Question: I have to write a program like paint in Windows. I'm using MASM32. Everything come normaly but when I move my mouse to draw, it draw a dash line, not a solid line.
Please help me to fix this :( Do we have another idea for this?
Thank you and sorry for my bad English
P/S: Look at an image to see my problem!
'''
.386 ; use 80386 instruction
.model flat,stdcall ; uses flat memory addressing model
option casemap:none
include C:\masm32\include\windows.inc ; windows.inc have structures and constants
include C:\masm32\include\user32.inc
includelib C:\masm32\lib\user32.lib ; CreateWindowEx, RegisterClassEx,...
include C:\masm32\include\kernel32.inc
includelib C:\masm32\lib\kernel32.lib ; ExitProcess
include C:\masm32\include\masm32.inc
includelib C:\masm32\lib\masm32.lib
include C:\masm32\include\gdi32.inc
includelib C:\masm32\lib\gdi32.lib
.CONST
DRAWING equ 1
WAITING equ 0
.DATA
ClassName db 'SimpleWinClass',0
AppName db 'Paint',0
labelNoti db 'Notification',0
labelClick db 'Start draw!',0
labelRelease db 'Stop draw!',0
labelDrawing db 'Drawing...',0
labelWaiting db 'Waiting.',0
object db '.',0
fontName db 'myfont',0
StaticClassName db 'static',0
X dw 'x',0
Y dw 'y',0
state db WAITING
.DATA?
; HINSTANCE & LPSTR typedef DWORD in windows.inc
; reserve the space for future use
hInstance HINSTANCE ?
CommandLine LPSTR ?
hitpoint POINT <>
; use for create window
wc WNDCLASSEX <?>
msg MSG <?> ; handle message
hwnd HWND ? ; handle window procedure
hwndX HWND ?
hwndY HWND ?
hwndState HWND ?
hdc HDC ?
ps PAINTSTRUCT <?>
font HGDIOBJ ?
hFont HFONT ?
.CODE
start:
; call GetModuleHandle(null)
; https://msdn.microsoft.com/en-us/library/windows/desktop/ms683199(v=vs.85).aspx
push NULL
call GetModuleHandle ; module handle same as instance handle in Win32
mov hInstance, eax ; return an instance to handle in eax
; call GetCommandLine()
; https://msdn.microsoft.com/en-us/library/windows/desktop/ms683156(v=vs.85).aspx
call GetCommandLine ; no parameters
mov CommandLine, eax ; return a pointer to the command-line for current process
; call WinMain(hInstance, hPrevInstance, CmdLine, CmdShow)
; our main function
push SW_SHOW
push CommandLine
push NULL
push hInstance
call WinMain
; call ExitProcess
push eax
call ExitProcess
; Define WinMain
WinMain proc hInst:HINSTANCE, hPrevInst:HINSTANCE, CmdLine:LPSTR, CmdShow:DWORD
; Structure in msdn, define in windows.inc
; https://msdn.microsoft.com/en-us/library/windows/desktop/ms633577(v=vs.85).aspx
; Load default icon
push IDI_APPLICATION
push NULL
call LoadIcon
mov wc.hIcon, eax
mov wc.hIconSm, eax
; Load default cursor
push IDC_ARROW
push NULL
call LoadCursor
mov wc.hCursor, eax
mov wc.cbSize, SIZEOF WNDCLASSEX ; size of this structure
mov wc.style, CS_HREDRAW or CS_VREDRAW ; style of windows https://msdn.microsoft.com/en-us/library/windows/desktop/ff729176(v=vs.85).aspx
mov wc.lpfnWndProc, OFFSET WndProc ; andress of window procedure
mov wc.cbClsExtra, NULL
mov wc.cbWndExtra, NULL
push hInstance
pop wc.hInstance
mov wc.hbrBackground,COLOR_WINDOW+1 ; background color, require to add 1
mov wc.lpszMenuName, NULL
mov wc.lpszClassName, OFFSET ClassName
; we register our own class, named in ClassName
push offset wc
call RegisterClassEx
; after register ClassName, we use it to create windows compond
; https://msdn.microsoft.com/en-us/library/windows/desktop/ms632680(v=vs.85).aspx
push NULL
push hInstance
push NULL
push NULL
push 600
push 600
push CW_USEDEFAULT
push CW_USEDEFAULT
push WS_OVERLAPPEDWINDOW
push offset AppName
push offset ClassName
push WS_EX_CLIENTEDGE
call CreateWindowEx
mov hwnd, eax ; return windows handle
; display window
; https://msdn.microsoft.com/en-us/library/windows/desktop/ms633548(v=vs.85).aspx
push CmdShow
push hwnd
call ShowWindow
; update window
; https://msdn.microsoft.com/en-us/library/windows/desktop/dd145167(v=vs.85).aspx
push hwnd
call UpdateWindow
; Message Loop
MESSAGE_LOOP:
; get message
; https://msdn.microsoft.com/en-us/library/windows/desktop/ms644936(v=vs.85).aspx
push 0
push 0
push NULL
push offset msg
call GetMessage
; return in eax
; if the function retrieves a message other than WM_QUIT, the return value is nonzero.
; if the function retrieves the WM_QUIT message, the return value is zero.
cmp eax, 0
jle END_LOOP
; translate virtual-key messages into character messages - ASCII in WM_CHAR
; https://msdn.microsoft.com/en-us/library/windows/desktop/ms644955(v=vs.85).aspx
push offset msg
call TranslateMessage
; sends the message data to the window procedure responsible for the specific window the message is for.
; https://msdn.microsoft.com/en-us/library/windows/desktop/ms644934(v=vs.85).aspx
push offset msg
call DispatchMessage
jmp MESSAGE_LOOP
END_LOOP:
mov eax, msg.wParam
ret
WinMain endp
; Handle message with switch(notification)
; https://msdn.microsoft.com/en-us/library/windows/desktop/ms633573(v=vs.85).aspx
WndProc proc hWnd:HWND, uMsg:UINT, wParam:WPARAM, lParam:LPARAM
; close app
cmp uMsg, WM_DESTROY
je ON_WM_DESTROY
cmp uMsg, WM_CREATE
je ON_WM_CREATE
cmp uMsg, WM_PAINT
je ON_WM_PAINT
cmp uMsg, WM_LBUTTONDOWN
je ON_WM_LBUTTONDOWN
cmp uMsg, WM_LBUTTONUP
je ON_WM_LBUTTONUP
cmp uMsg, WM_MOUSEMOVE
je ON_WM_MOUSEMOVE
jmp ON_DEFAULT
; user close program
ON_WM_DESTROY:
push NULL
call PostQuitMessage
jmp EXIT
ON_WM_CREATE:
; create static text
push NULL
push hInstance
push 1
push hWnd
push 25
push 50
push 20
push 20
push WS_CHILD or WS_VISIBLE or WS_BORDER or ES_LEFT
push offset X
push offset StaticClassName
push WS_EX_CLIENTEDGE
call CreateWindowEx
mov hwndX, eax
; create static text
push NULL
push hInstance
push 1
push hWnd
push 25
push 50
push 20
push 90
push WS_CHILD or WS_VISIBLE or WS_BORDER or ES_LEFT
push offset Y
push offset StaticClassName
push WS_EX_CLIENTEDGE
call CreateWindowEx
mov hwndY, eax
; create static text
push NULL
push hInstance
push 1
push hWnd
push 25
push 80
push 60
push 20
push WS_CHILD or WS_VISIBLE or WS_BORDER or ES_LEFT
push offset labelWaiting
push offset StaticClassName
push WS_EX_CLIENTEDGE
call CreateWindowEx
mov hwndState, eax
push offset fontName
push DEFAULT_PITCH or FF_DONTCARE
push DEFAULT_QUALITY
push CLIP_DEFAULT_PRECIS
push CLIP_DEFAULT_PRECIS
push DEFAULT_CHARSET
push FALSE
push FALSE
push FALSE
push 700
push 0
push 0
push 16
push 24
call CreateFont
mov font, eax
jmp EXIT
ON_WM_LBUTTONDOWN:
mov [state], DRAWING
push offset labelDrawing
push hwndState
call SetWindowText
jmp EXIT
ON_WM_LBUTTONUP:
mov [state], WAITING
push offset labelWaiting
push hwndState
call SetWindowText
jmp EXIT
ON_WM_MOUSEMOVE:
push lParam
call updateXY
cmp [state], DRAWING
je DRAW
jne EXIT
DRAW:
push FALSE
push NULL
push hWnd
call InvalidateRect
jmp EXIT
ON_WM_PAINT:
push offset ps
push hWnd
call BeginPaint
mov hdc, eax
push font
push hdc
call SelectObject
mov hFont, eax
push 1
push offset object
push hitpoint.y
push hitpoint.x
push hdc
call TextOut
push hFont
push hWnd
call SelectObject
push offset ps
push hWnd
call EndPaint
jmp EXIT
ON_DEFAULT:
; handle any message that program don't handle
; https://msdn.microsoft.com/en-us/library/windows/desktop/ms633572(v=vs.85).aspx
push lParam
push wParam
push uMsg ; message
push hWnd ; windows
call DefWindowProc
jmp EXIT
EXIT:
ret
WndProc endp
updateXY proc lParam:LPARAM
mov eax, lParam
xor ebx, ebx
mov bx, ax
mov hitpoint.x, ebx
push offset X
push ebx
call dwtoa
push offset X
push hwndX
call SetWindowText
mov eax, lParam
shr eax, 16
mov hitpoint.y, eax
push offset Y
push eax
call dwtoa
push offset Y
push hwndY
call SetWindowText
ret
updateXY endp
end start
'''

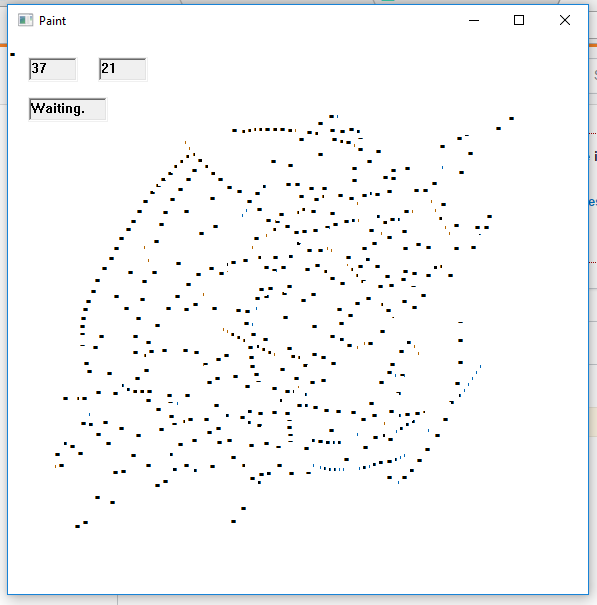
Answer: You're using the string output function <URL> data points. So moving the mouse overwrites the points at the current position with background. You can see the effect when you cross the lines.
You need a character with more black data. Let's choose the space (' ') and invert the background:
'''
object db ' ',0
...
ON_WM_PAINT:
...
mov hFont, eax
invoke SetBkColor, hdc, 00FF0000h
push 1
push offset object
push hitpoint.y
push hitpoint.x
push hdc
call TextOut
...
'''
<URL> is a built-in MASM macro that do the appropriate pushes, pops and calls for you according to the calling convention declared in a preceding PROTO or PROC directive or the default calling convention. For example, you can change
'''
push 1
push offset object
push hitpoint.y
push hitpoint.x
push hdc
call TextOut
'''
to
'''
invoke TextOut, hdc, hitpoint.x, hitpoint.y, offset object, 1
'''
A dashed line is also caused by the mouse acceleration if you quickly move the mouse. I've found no easy way to turn off that acceleration. An appropriate size of the inverted space reduces the chance for a dash line if you slowly move the mouse. Change width and height of the font:
'''
push offset fontName
push DEFAULT_PITCH or FF_DONTCARE
push DEFAULT_QUALITY
push CLIP_DEFAULT_PRECIS
push CLIP_DEFAULT_PRECIS
push DEFAULT_CHARSET
push FALSE
push FALSE
push FALSE
push 700
push 0
push 0
push 18 ; Width
push 12 ; Height
call CreateFont
mov font, eax
'''
Better is to use <URL>.
Example for 'LineTo':
'''
.386 ; use 80386 instruction
.model flat,stdcall ; uses flat memory addressing model % STDCALL as default calling convention
option casemap:none
include C:\masm32\include\windows.inc
include C:\masm32\include\kernel32.inc
include C:\masm32\include\user32.inc
include C:\masm32\include\gdi32.inc
include C:\masm32\include\masm32.inc
includelib C:\masm32\lib\kernel32.lib ; ExitProcess, GetCommandLineA, GetModuleHandleA
includelib C:\masm32\lib\user32.lib ; BeginPaint, CreateWindowExA@, DefWindowProcA, DispatchMessageA, EndPaint, GetMessageA, InvalidateRect, LoadCursorA, LoadIconA, PostQuitMessage, RegisterClassExA, SetWindowTextA, ShowWindow, TranslateMessage, UpdateWindow
includelib C:\masm32\lib\gdi32.lib ; CreatePen, LineTo, MoveToEx, SelectObject
includelib C:\masm32\lib\masm32.lib ; dwtoa
.CONST
DRAWING equ 1
WAITING equ 0
.DATA
ClassName db 'SimpleWinClass',0
AppName db 'Paint',0
labelDrawing db 'Drawing...',0
labelWaiting db 'Waiting.',0
StaticClassName db 'static',0
X dw 'x',0
Y dw 'y',0
state db WAITING
.DATA?
hInstance HINSTANCE ?
CommandLine LPSTR ?
hitpoint POINT <>
lastpoint POINT <>
wc WNDCLASSEX <?>
msg MSG <?> ; handle message
hwnd HWND ? ; handle window procedure
hwndX HWND ?
hwndY HWND ?
hwndState HWND ?
hdc HDC ?
ps PAINTSTRUCT <?>
hPen HPEN ?
.CODE
updateXY PROC lParam:LPARAM
movzx eax, WORD PTR lParam
mov hitpoint.x, eax
invoke dwtoa, eax, offset X
invoke SetWindowText, hwndX, offset X
mov eax, lParam
shr eax, 16
mov hitpoint.y, eax
invoke dwtoa, eax, offset Y
invoke SetWindowText, hwndY, offset Y
ret
updateXY ENDP
; https://msdn.microsoft.com/library/windows/desktop/ms633573.aspx
WndProc PROC hWnd:HWND, uMsg:UINT, wParam:WPARAM, lParam:LPARAM
cmp uMsg, WM_MOUSEMOVE
je ON_WM_MOUSEMOVE
cmp uMsg, WM_PAINT
je ON_WM_PAINT
cmp uMsg, WM_CREATE
je ON_WM_CREATE
cmp uMsg, WM_LBUTTONDOWN
je ON_WM_LBUTTONDOWN
cmp uMsg, WM_LBUTTONUP
je ON_WM_LBUTTONUP
cmp uMsg, WM_DESTROY
je ON_WM_DESTROY
jmp ON_DEFAULT
ON_WM_DESTROY: ; User closes program
invoke PostQuitMessage, NULL
jmp EXIT
ON_WM_CREATE:
; Create windows for text
invoke CreateWindowEx, WS_EX_CLIENTEDGE, offset StaticClassName, offset X, WS_CHILD or WS_VISIBLE or WS_BORDER or ES_LEFT, 20, 20, 50, 25, hWnd, 1, hInstance, NULL
mov hwndX, eax
invoke CreateWindowEx, WS_EX_CLIENTEDGE, offset StaticClassName, offset Y, WS_CHILD or WS_VISIBLE or WS_BORDER or ES_LEFT, 90, 20, 50, 25, hWnd, 1, hInstance, NULL
mov hwndY, eax
invoke CreateWindowEx, WS_EX_CLIENTEDGE, offset StaticClassName, offset labelWaiting, WS_CHILD or WS_VISIBLE or WS_BORDER or ES_LEFT, 20, 60, 80, 23, hWnd, 1, hInstance, NULL
mov hwndState, eax
; Create pen for LineTo
invoke CreatePen, PS_SOLID, 10, 00FF0000h
mov hPen, eax
jmp EXIT
ON_WM_LBUTTONDOWN:
; last mouse position = current mouse position
mov eax, hitpoint.x
mov lastpoint.x, eax
mov eax, hitpoint.y
mov lastpoint.y, eax
mov [state], DRAWING
invoke SetWindowText, hwndState, offset labelDrawing
jmp EXIT
ON_WM_LBUTTONUP:
mov [state], WAITING
invoke SetWindowText, hwndState, offset labelWaiting
jmp EXIT
ON_WM_MOUSEMOVE:
invoke updateXY, lParam ; PROC above
cmp [state], DRAWING
jne EXIT
invoke InvalidateRect, hWnd, NULL, FALSE ; https://msdn.microsoft.com/library/dd145002.aspx
jmp EXIT
ON_WM_PAINT:
invoke BeginPaint, hWnd, offset ps
invoke MoveToEx, ps.hdc, lastpoint.x, lastpoint.y, NULL
invoke SelectObject, ps.hdc, hPen;
invoke LineTo, ps.hdc, hitpoint.x, hitpoint.y
mov eax, hitpoint.x ; last mouse position = current mouse position
mov lastpoint.x, eax
mov eax, hitpoint.y
mov lastpoint.y, eax
invoke EndPaint, hWnd, offset ps
jmp EXIT
ON_DEFAULT: ; handle any message that program don't handle
invoke DefWindowProc, hWnd, uMsg, wParam, lParam ; https://msdn.microsoft.com/library/windows/desktop/ms633572.aspx
jmp EXIT
EXIT:
ret
WndProc ENDP
WinMain PROC hInst:HINSTANCE, hPrevInst:HINSTANCE, CmdLine:LPSTR, CmdShow:DWORD
; WNDCLASSEX structure in MSDN, declaration in windows.inc
; https://msdn.microsoft.com/library/windows/desktop/ms633577.aspx
invoke LoadIcon, NULL, IDI_APPLICATION ; Load default icon
mov wc.hIcon, eax
mov wc.hIconSm, eax
invoke LoadCursor, NULL, IDC_ARROW ; Load default cursor
mov wc.hCursor, eax
mov wc.cbSize, SIZEOF WNDCLASSEX ; size of this structure
mov wc.style, CS_HREDRAW or CS_VREDRAW ; style of windows https://msdn.microsoft.com/library/windows/desktop/ff729176.aspx
mov wc.lpfnWndProc, OFFSET WndProc ; andress of window procedure
mov wc.cbClsExtra, NULL
mov wc.cbWndExtra, NULL
push hInstance
pop wc.hInstance
mov wc.hbrBackground,COLOR_WINDOW+1 ; background color, require to add 1
mov wc.lpszMenuName, NULL
mov wc.lpszClassName, OFFSET ClassName
invoke RegisterClassEx, offset wc ; https://msdn.microsoft.com/library/windows/desktop/ms633587.aspx
; https://msdn.microsoft.com/library/windows/desktop/ms632680.aspx
invoke CreateWindowEx, WS_EX_CLIENTEDGE, offset ClassName, offset AppName, WS_OVERLAPPEDWINDOW, CW_USEDEFAULT, CW_USEDEFAULT, 600, 600, NULL, NULL, hInstance, NULL
mov hwnd, eax ; Store windows handle
invoke ShowWindow, hwnd, CmdShow ; https://msdn.microsoft.com/library/windows/desktop/ms633548.aspx
invoke UpdateWindow, hwnd ; https://msdn.microsoft.com/library/windows/desktop/dd145167.aspx
; Message Loop
MESSAGE_LOOP: ; https://msdn.microsoft.com/library/windows/desktop/ms644936.aspx
invoke GetMessage, offset msg, NULL, 0, 0
test eax, eax
jle END_LOOP
invoke TranslateMessage, offset msg
invoke DispatchMessage, offset msg
jmp MESSAGE_LOOP
END_LOOP:
mov eax, msg.wParam
ret
WinMain ENDP
main PROC
invoke GetModuleHandle, NULL ; https://msdn.microsoft.com/library/windows/desktop/ms683199.aspx
mov hInstance, eax ; return an instance to handle in eax
invoke GetCommandLine ; https://msdn.microsoft.com/library/windows/desktop/ms683156.aspx
mov CommandLine, eax ; return a pointer to the command-line for current process
invoke WinMain, hInstance, NULL, CommandLine, SW_SHOW
invoke ExitProcess, eax
main ENDP
END main
'''